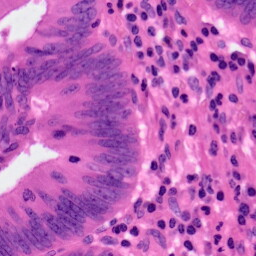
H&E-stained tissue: Colon